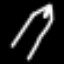
Label: pencil